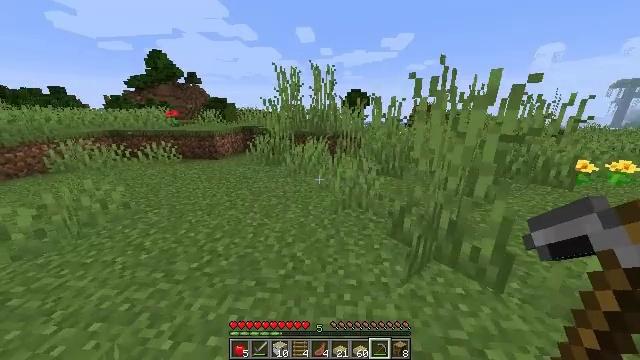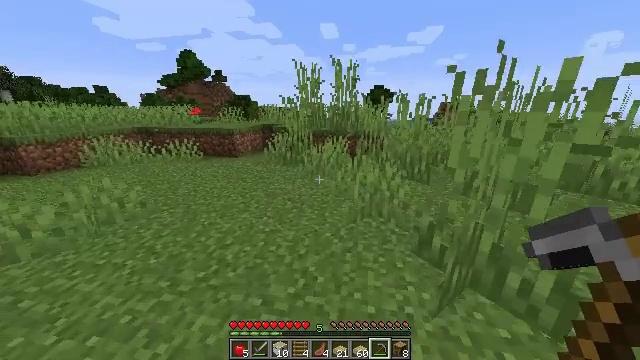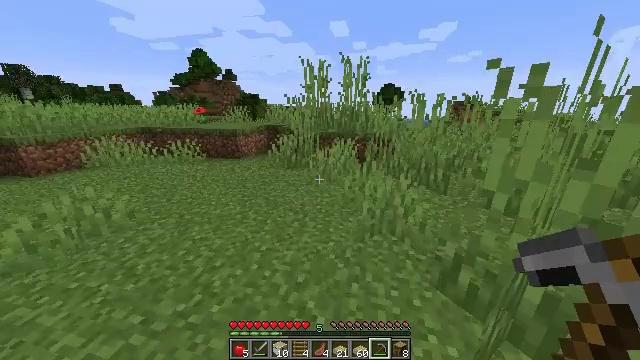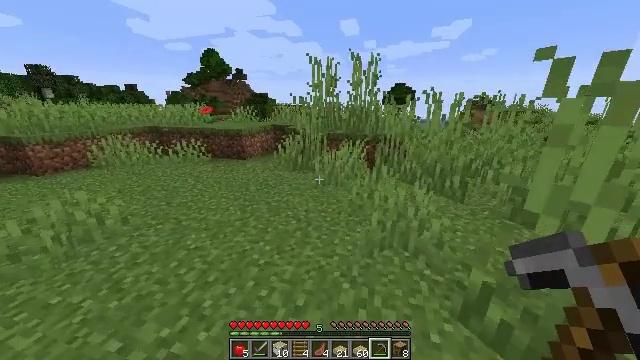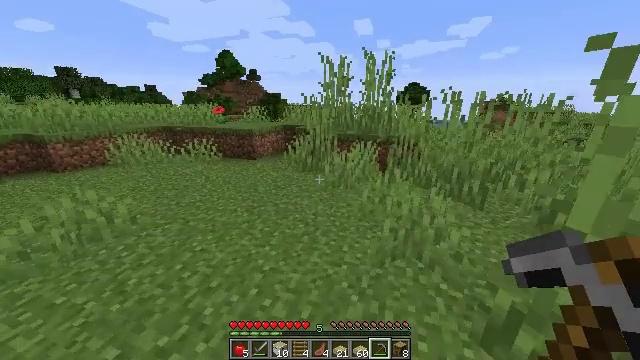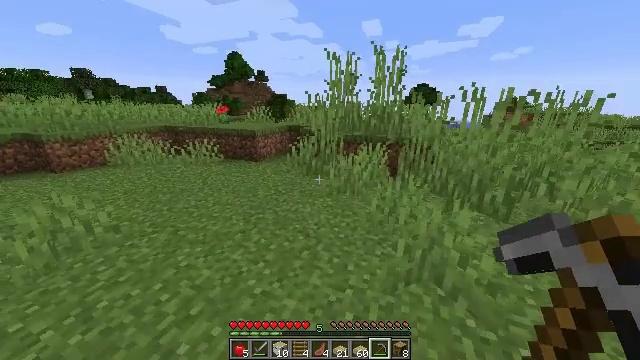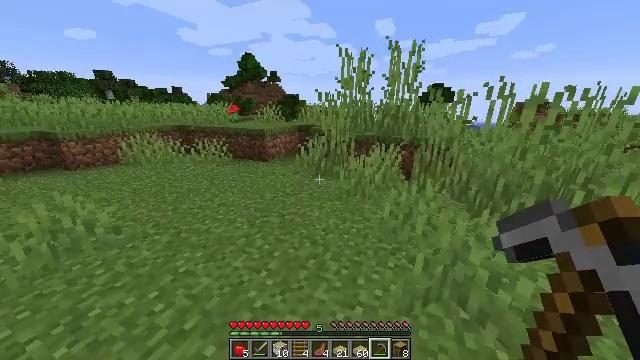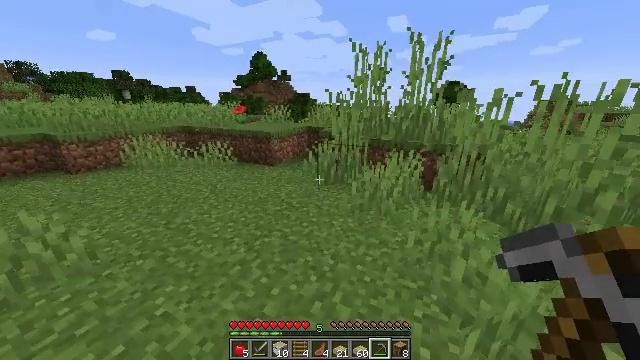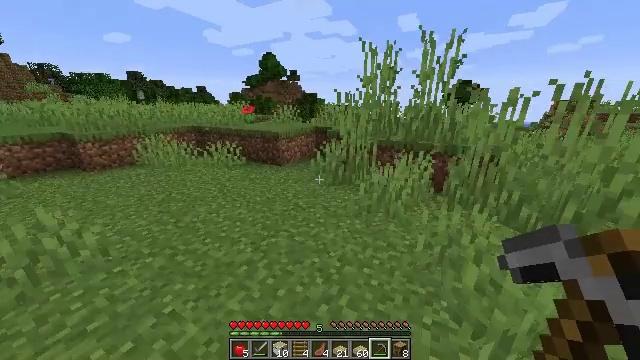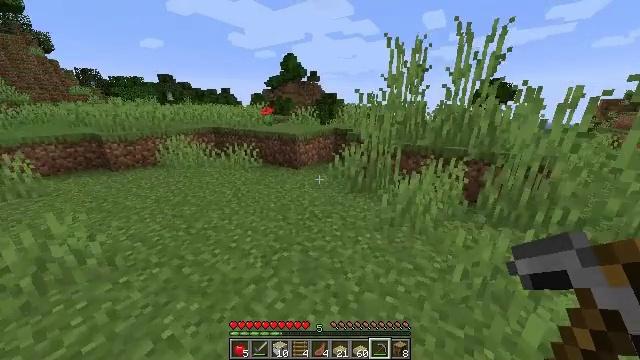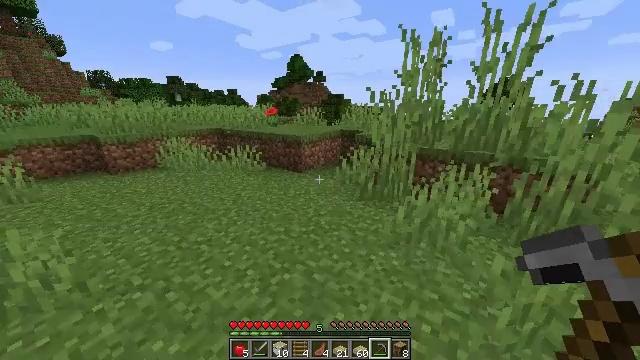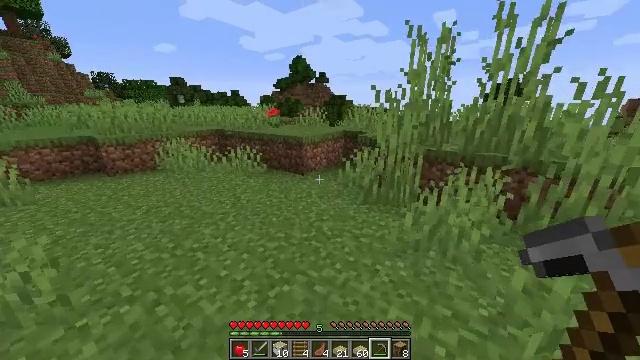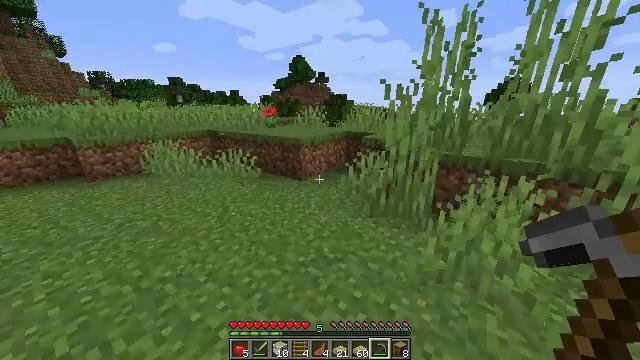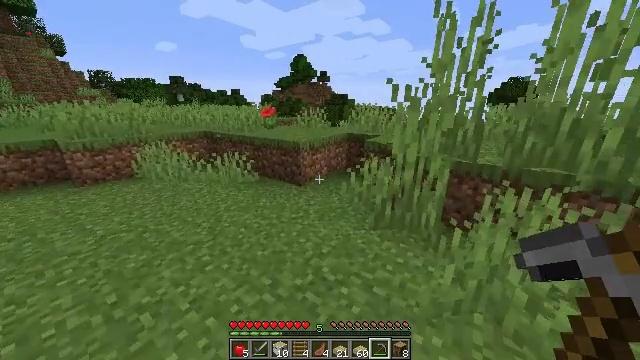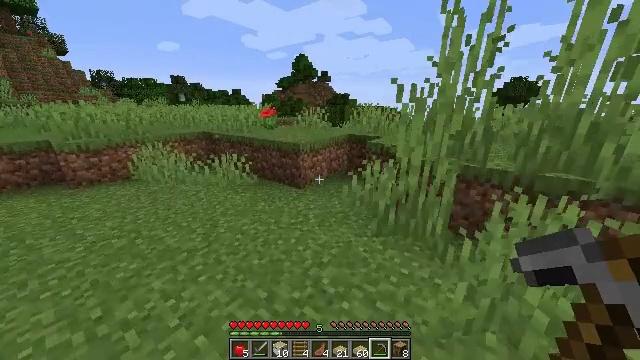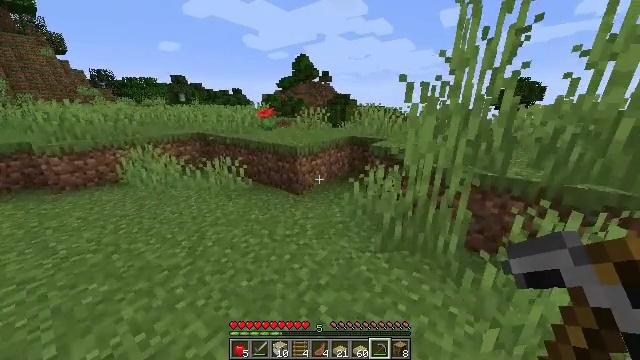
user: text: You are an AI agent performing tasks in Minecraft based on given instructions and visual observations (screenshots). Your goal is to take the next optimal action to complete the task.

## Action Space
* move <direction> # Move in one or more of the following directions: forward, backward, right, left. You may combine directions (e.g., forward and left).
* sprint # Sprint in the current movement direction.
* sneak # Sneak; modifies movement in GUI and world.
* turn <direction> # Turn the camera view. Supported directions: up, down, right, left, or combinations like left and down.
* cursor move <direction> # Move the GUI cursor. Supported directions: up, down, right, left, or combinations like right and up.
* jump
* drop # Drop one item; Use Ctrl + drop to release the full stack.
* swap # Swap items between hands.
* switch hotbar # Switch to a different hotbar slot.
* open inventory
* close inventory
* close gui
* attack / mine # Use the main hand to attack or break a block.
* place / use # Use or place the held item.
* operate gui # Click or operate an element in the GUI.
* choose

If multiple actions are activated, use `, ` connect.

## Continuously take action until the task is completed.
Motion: motion action
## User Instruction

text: Create a birch door with birch planks.
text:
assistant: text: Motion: move forward, sprint, turn left
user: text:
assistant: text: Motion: move forward, sprint, turn left
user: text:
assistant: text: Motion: move forward, sprint, turn left
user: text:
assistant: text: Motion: move forward, sprint, turn left
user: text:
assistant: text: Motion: move forward, sprint, turn left
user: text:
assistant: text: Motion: move forward, sprint, turn left
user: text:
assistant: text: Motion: move forward, sprint, turn left
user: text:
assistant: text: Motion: move forward, sprint, turn left
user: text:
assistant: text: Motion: move forward, sprint, turn left
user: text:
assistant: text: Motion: move forward, sprint, turn left
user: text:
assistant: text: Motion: move forward, sprint
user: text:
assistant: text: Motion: move forward, sprint
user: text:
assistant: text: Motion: move forward, sprint
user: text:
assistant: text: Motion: move forward, sprint
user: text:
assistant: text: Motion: move forward, sprint
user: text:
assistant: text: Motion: move forward, sprint
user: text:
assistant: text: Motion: move forward, sprint
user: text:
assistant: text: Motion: move forward, sprint
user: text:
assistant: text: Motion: move forward, sprint
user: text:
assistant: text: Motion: move forward, sprint
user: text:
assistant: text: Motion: move forward, sprint
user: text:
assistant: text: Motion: move forward, sprint
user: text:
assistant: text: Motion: move forward, sprint
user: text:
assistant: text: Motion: move forward, sprint
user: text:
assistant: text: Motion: move forward, sprint, jump
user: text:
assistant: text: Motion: move forward, sprint, jump
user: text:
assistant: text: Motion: move forward, sprint, jump
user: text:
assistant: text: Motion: move forward, sprint, jump
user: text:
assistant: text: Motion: move forward, sprint, jump
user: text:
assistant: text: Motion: move forward, sprint, jump